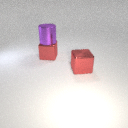
large red metal cube in front of large red metal cube